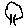
Label: tree